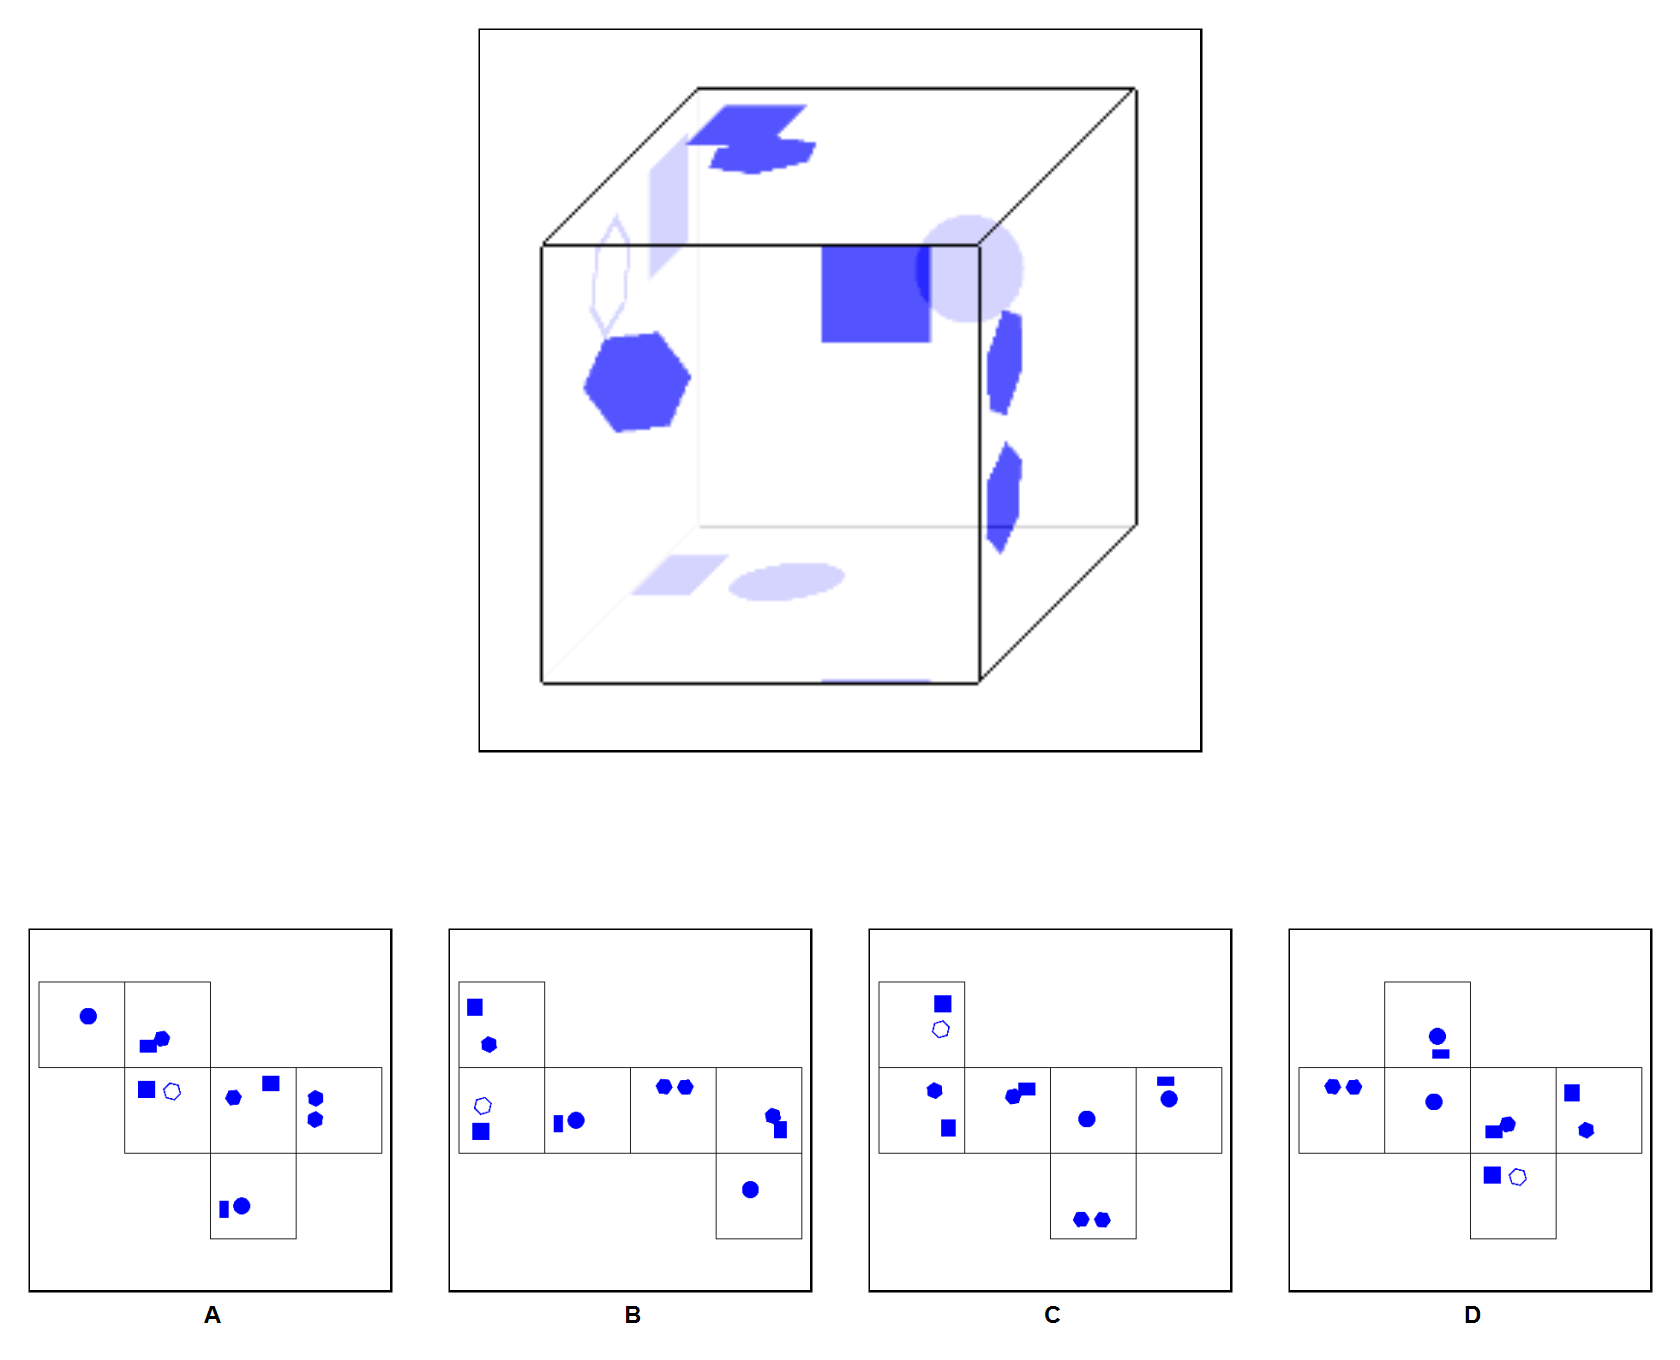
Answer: D